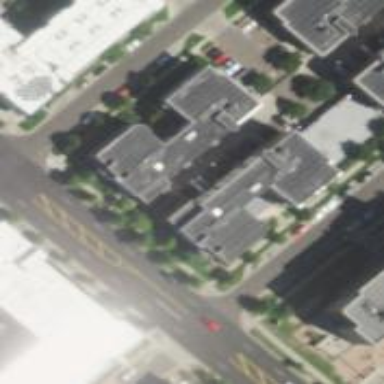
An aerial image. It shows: View of apartment building.